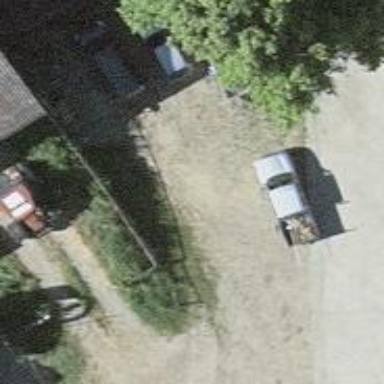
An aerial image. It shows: Farm.